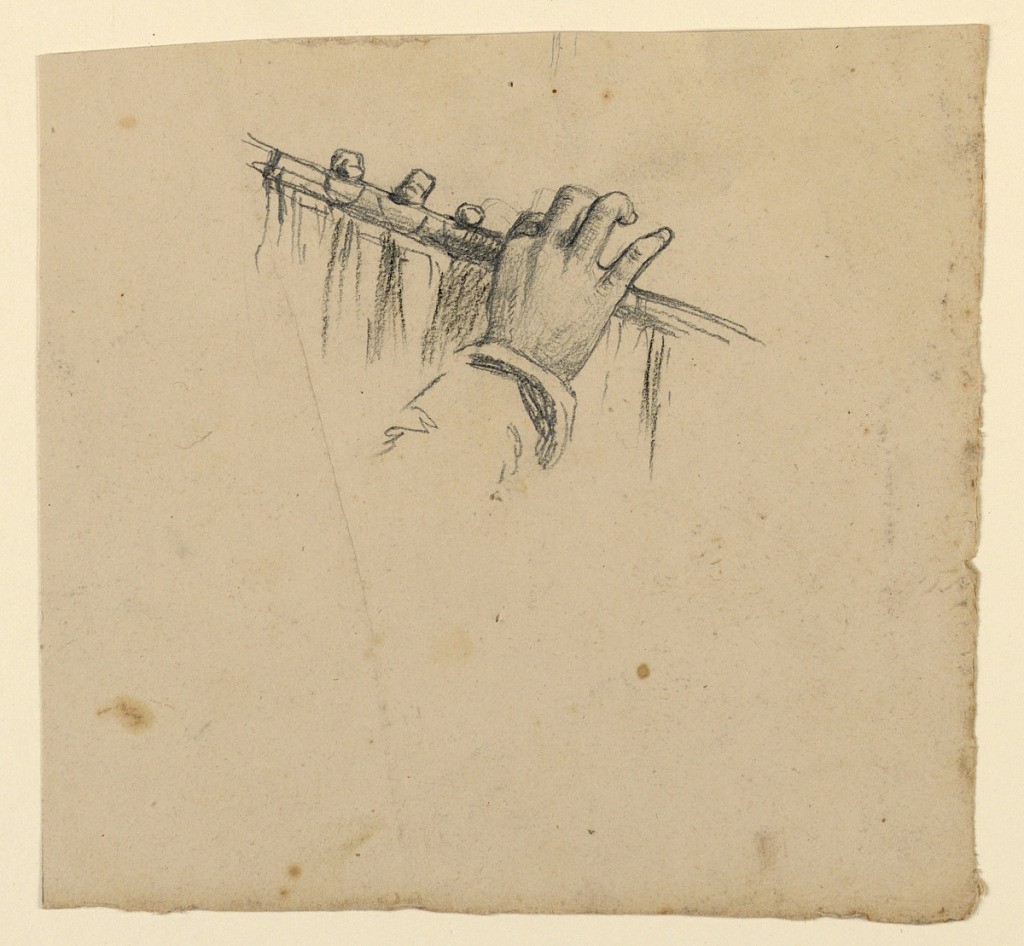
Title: study of hands holding flute
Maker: Elihu Vedder, American, 1836 – 1923
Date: ca. 1890
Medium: Pencil, blue crayon, on light yellow paper; watermark
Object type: Drawing
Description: Study of two hands holding a flute.